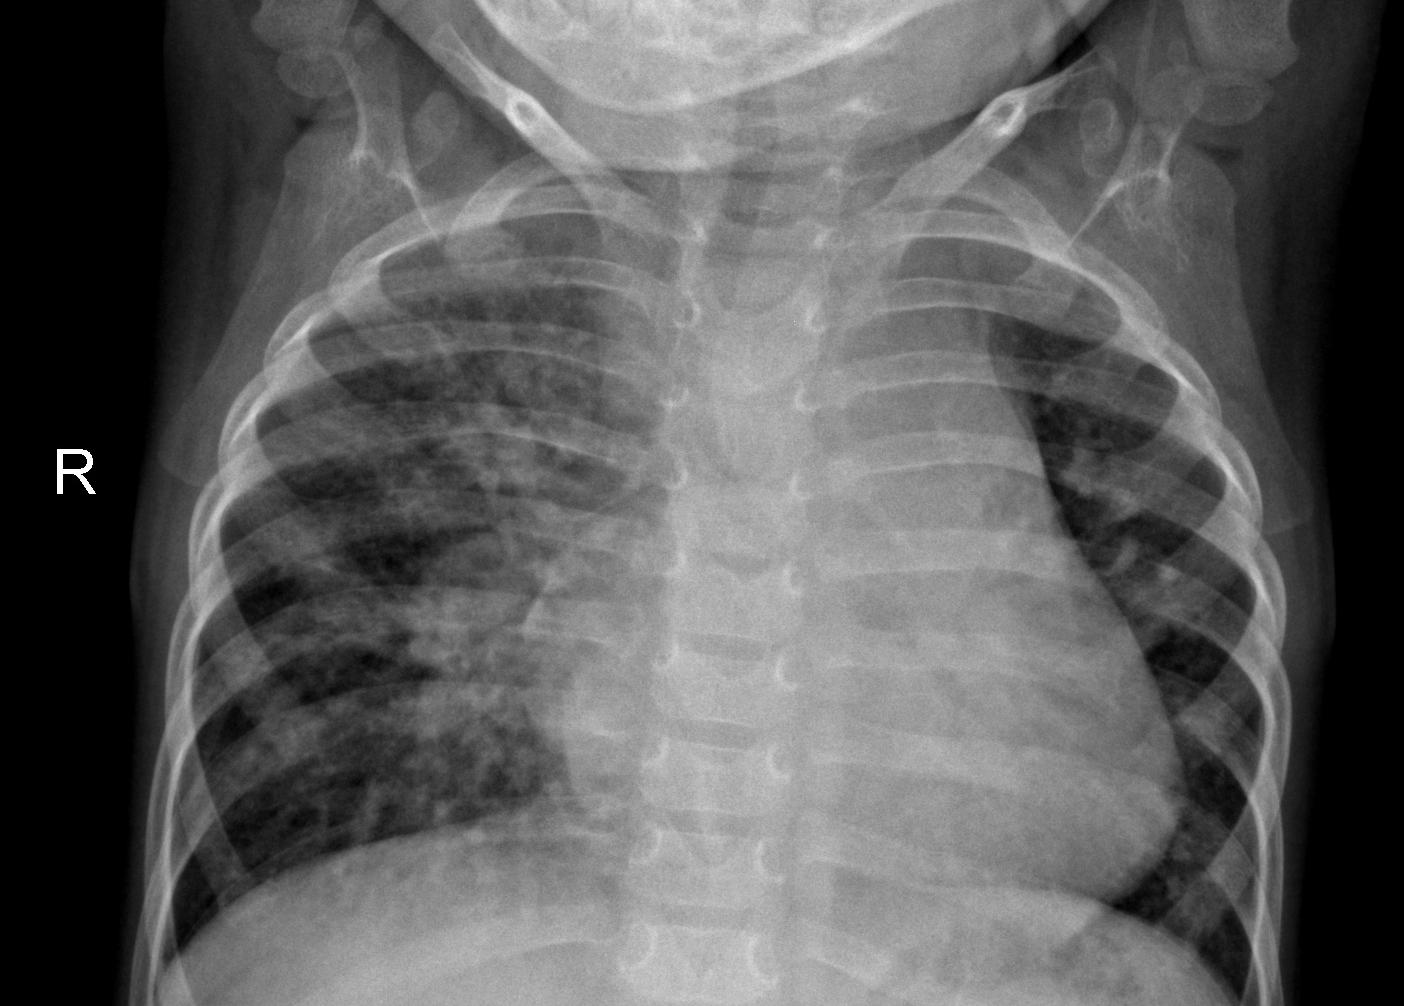
Diagnosis: PNEUMONIA